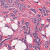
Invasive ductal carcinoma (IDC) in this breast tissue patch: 1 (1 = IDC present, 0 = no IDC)